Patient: sex M, age 78
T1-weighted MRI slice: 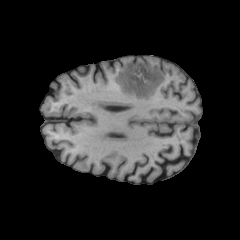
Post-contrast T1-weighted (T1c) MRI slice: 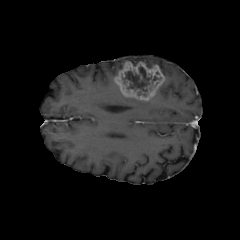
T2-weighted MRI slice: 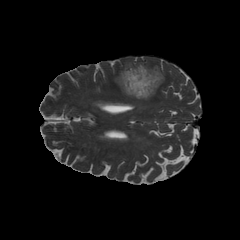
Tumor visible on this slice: yes
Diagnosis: Glioblastoma, IDH-wildtype
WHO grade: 4